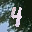
Label: 4